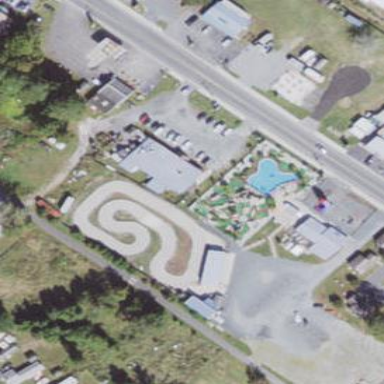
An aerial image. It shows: Miniature golf course.